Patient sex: M
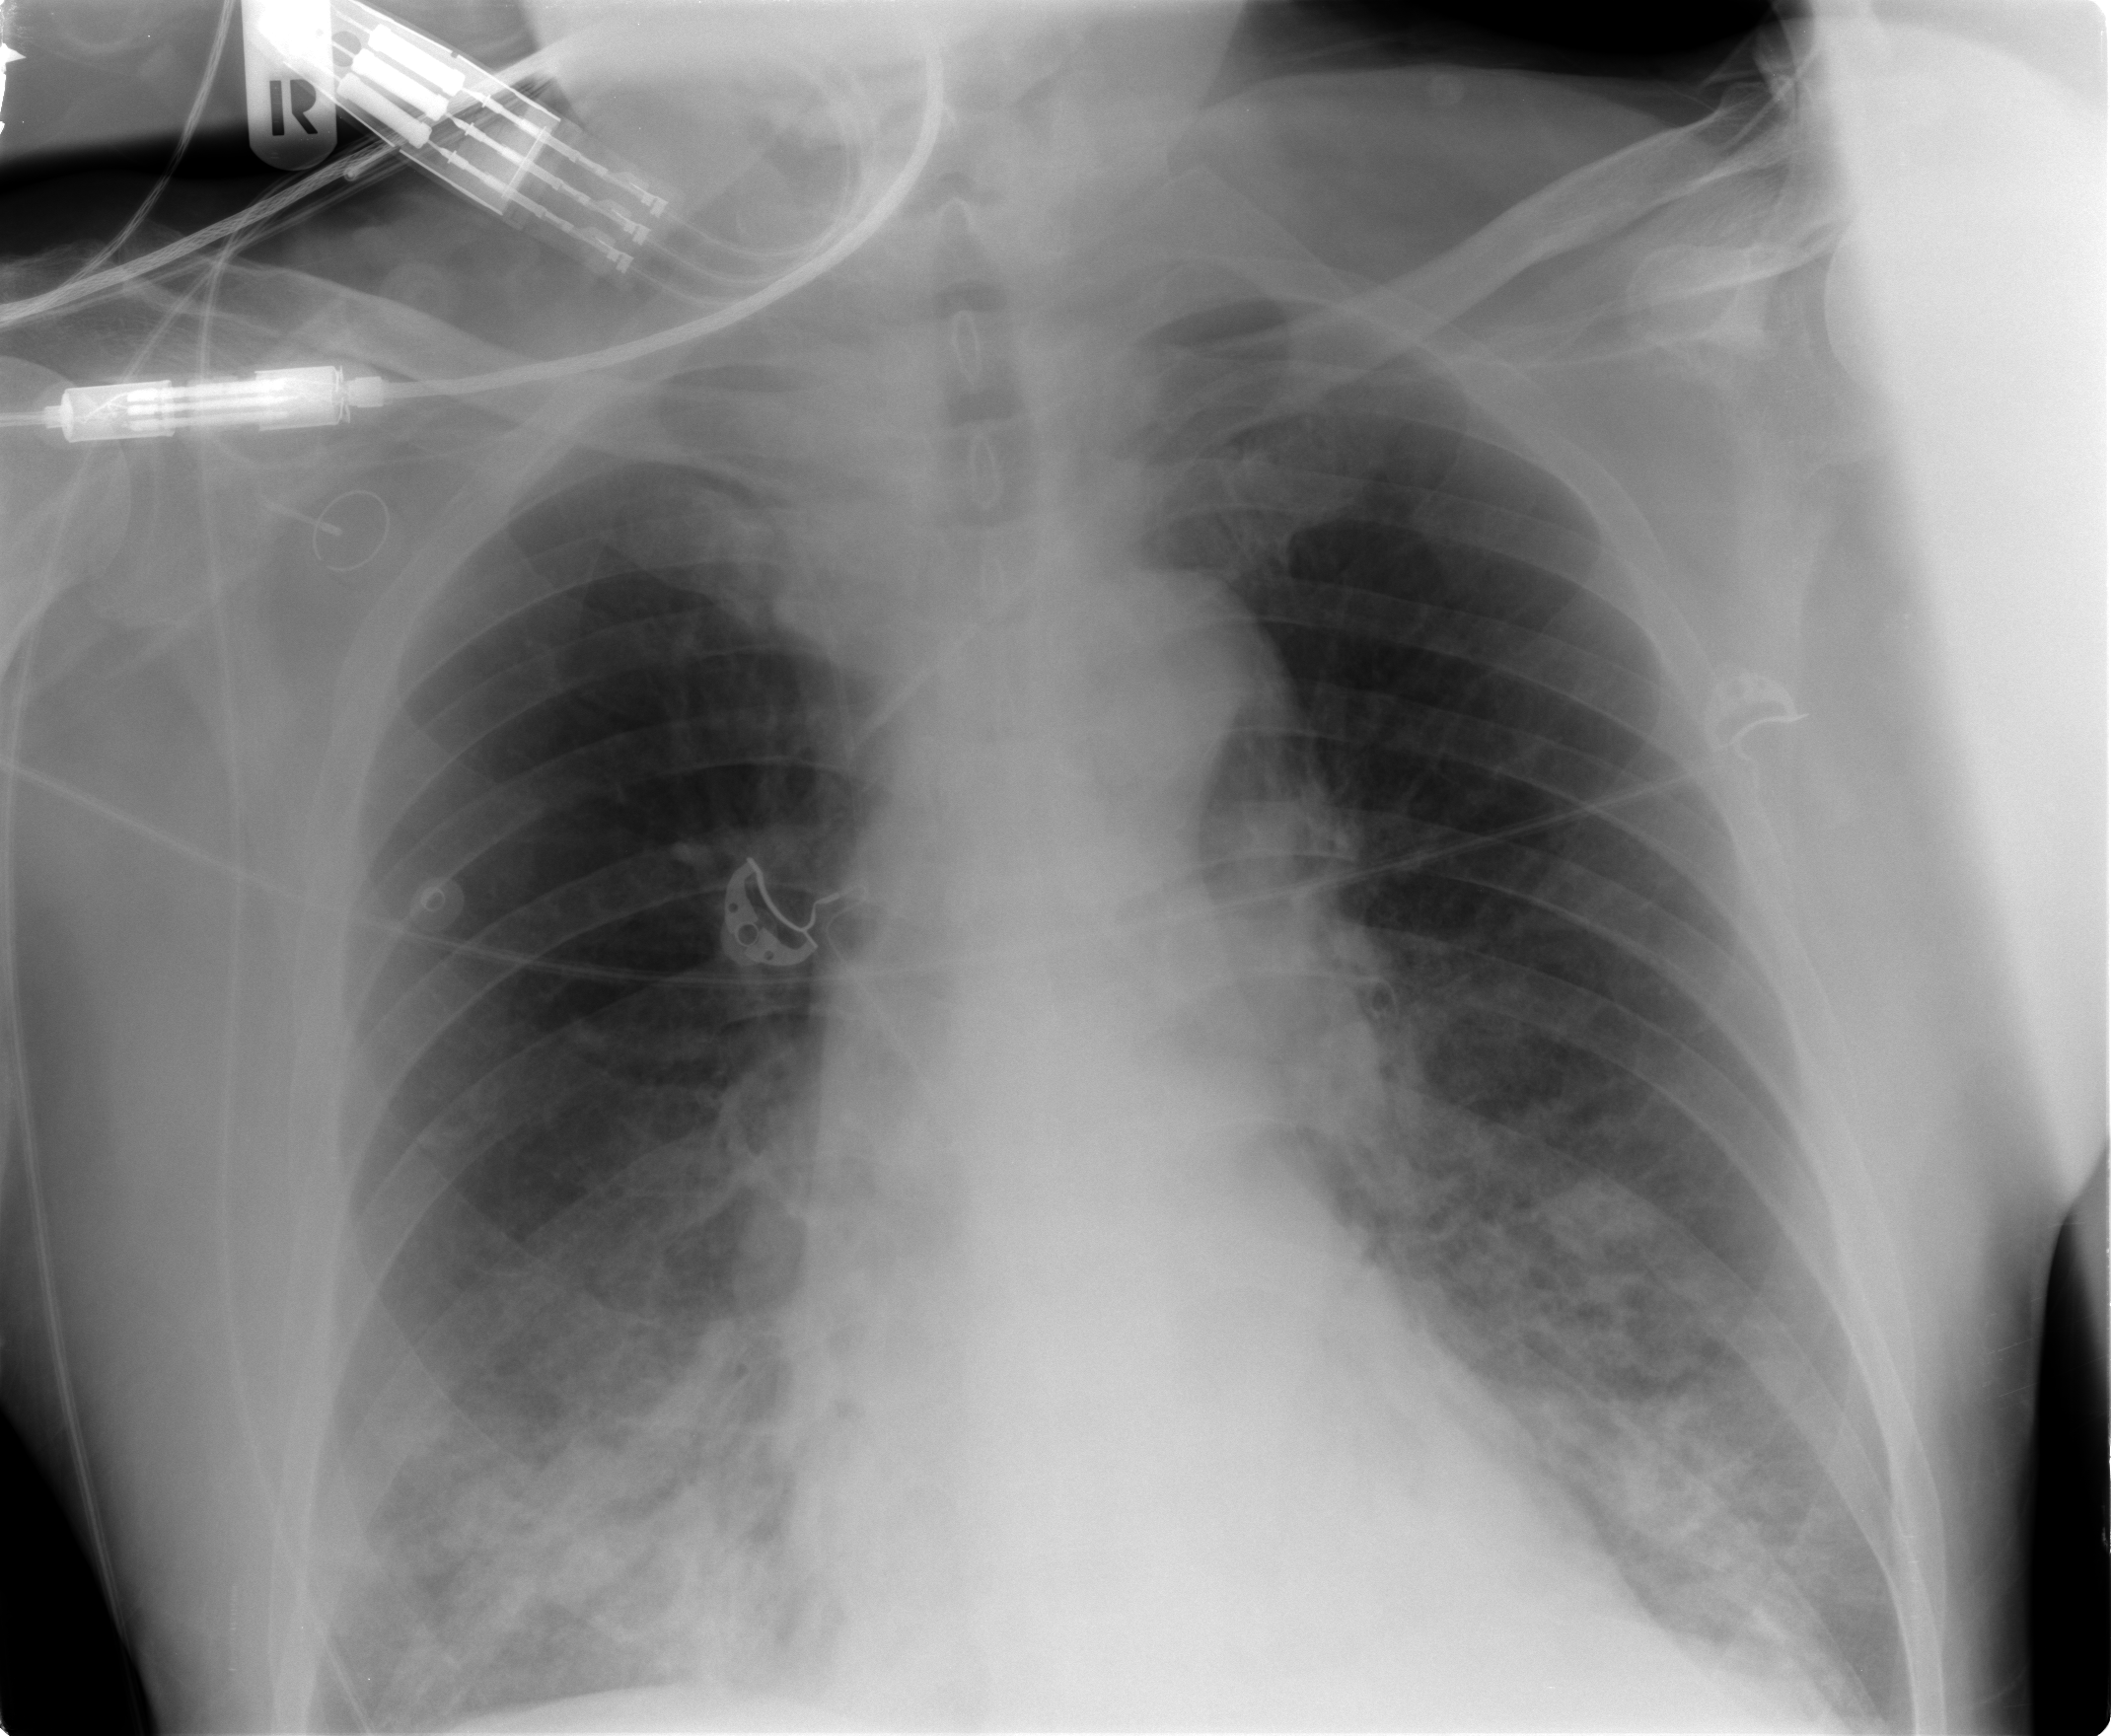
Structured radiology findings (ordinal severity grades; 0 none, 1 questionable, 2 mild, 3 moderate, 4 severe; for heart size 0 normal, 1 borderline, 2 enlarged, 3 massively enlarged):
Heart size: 0
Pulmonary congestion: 0
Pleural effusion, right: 0
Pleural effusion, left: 0
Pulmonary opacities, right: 3
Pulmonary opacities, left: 3
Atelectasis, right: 2
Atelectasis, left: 2